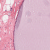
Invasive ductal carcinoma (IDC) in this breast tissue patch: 0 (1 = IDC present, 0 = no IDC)